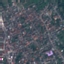
Land use / land cover: Residential